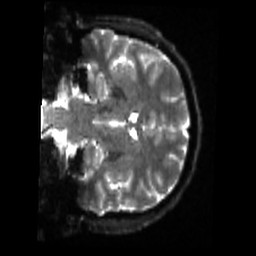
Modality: sbref
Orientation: coronal
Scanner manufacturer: siemens
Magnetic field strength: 3 T
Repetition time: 4 s
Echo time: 0.0594 s